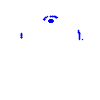
Particle: pion